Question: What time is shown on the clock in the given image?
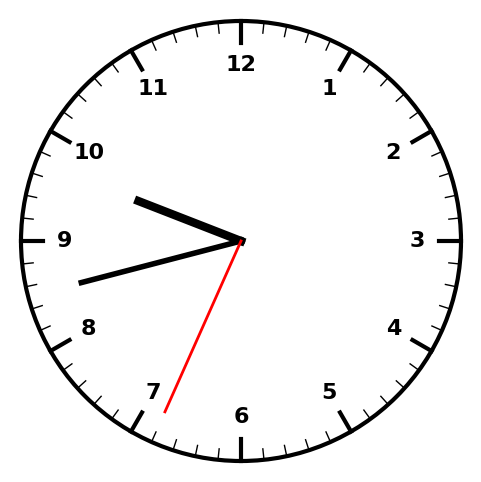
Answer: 09:42:34